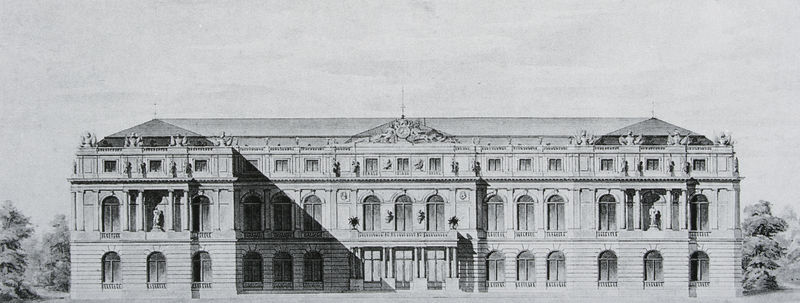
Titel: Sechstes Projekt für "Tmeicos-Ettal", Aufriss der Gartenfassade
Künstler: Georg Dollmann
Schlagwörter: baum, flügel, himmel, schatten, weiß, bäume, landschaft, fenster, grau, licht, schmuck, schwarz, säule, säulen, tür, zeichnung, dach, gebäude, haus, schloss, ornament, architektur, barock, brüstung, busch, drei, pflanze, pflanzen, frontal, wald, doppelsäule, statue, vase, balkon, relief, ansicht, bogen, fassade, türen, schule, studie, dächer, giebel, grafik, graphik, backstein, figuren, rundbogen, dekoration, symmetrie, uhr, anbau, bögen, eingang, eckig, medaillon, palast, stockwerk, balustrade, scheiben, symmetrisch, druck, schraffur, schwarz weiß, radierung, stich, politik, entwurf, portal, rustika, wappen, villa, doppelsäulen, skulpturen, risalit, statuen, portikus, sturz, etagen, geschosse, kupferstich, reliefs, stockwerke, symetrisch, längs, aufriss, nischen, bauzeichnung, mittelrisalit, rundbogenfenster, bogenfenster, seitenrisalit, eckrisalite, genster, balustarde, verzerrt, gartenansicht, bääume, frontalsicht, staturen, symmetri, frontsicht, pinatothek, bioforen, prachtvolles schloss